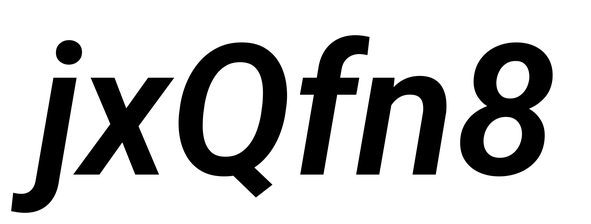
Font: Roboto-Italic_SemiBold_Italic